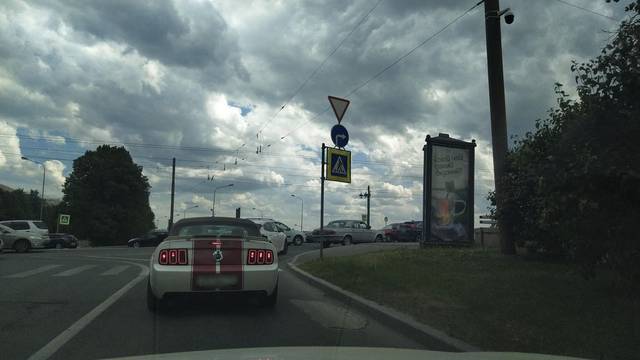
Region: Russia
Coordinates: 59.954, 30.349